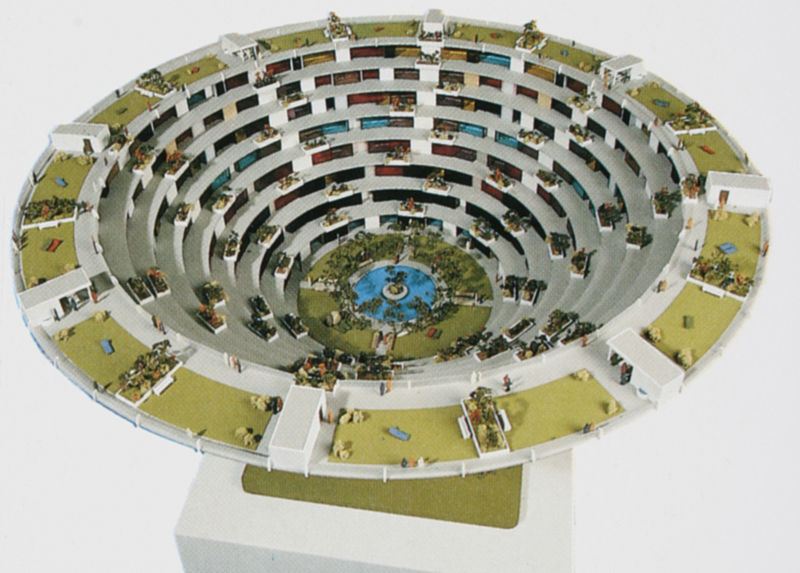
Titel: Einblick in ein Trichterhaus
Künstler: Walter Jonas
Schlagwörter: blau, weiß, türkis, dach, gebäude, haus, architektur, sockel, pflanzen, modell, figuren, staffage, treppen, arena, foto, fotografie, photographie, becken, pool, photo, farbfoto, etagen, trichter, terrassen, städtebau, haustrichter, trichterhaus, wohneinheiten